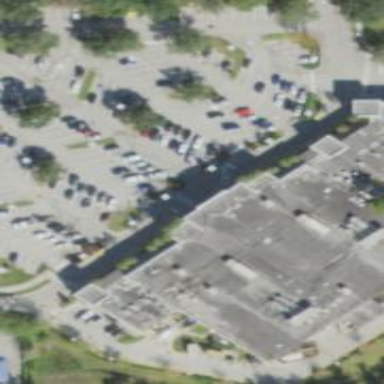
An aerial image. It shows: Supermarket.